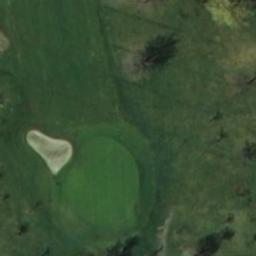
Label: golf course